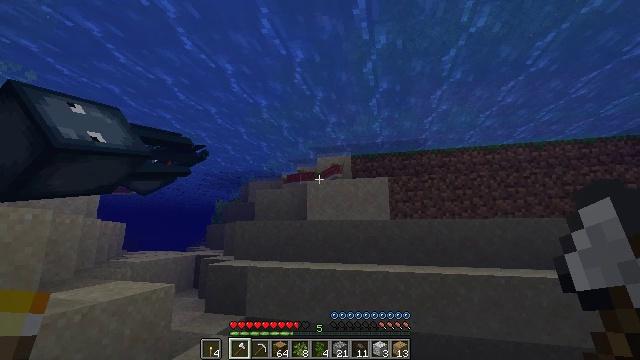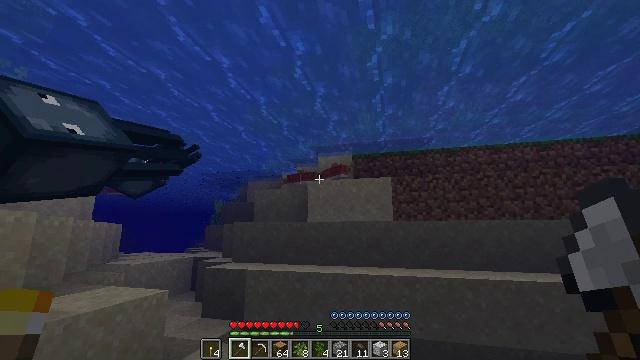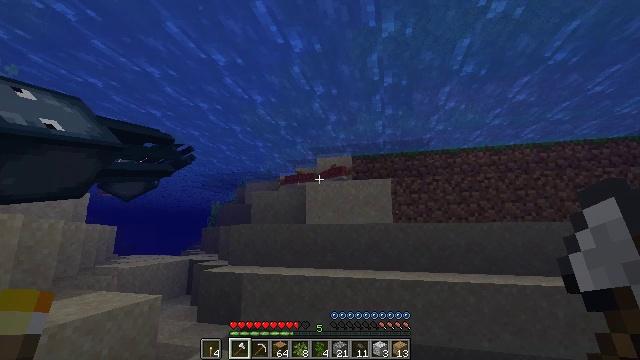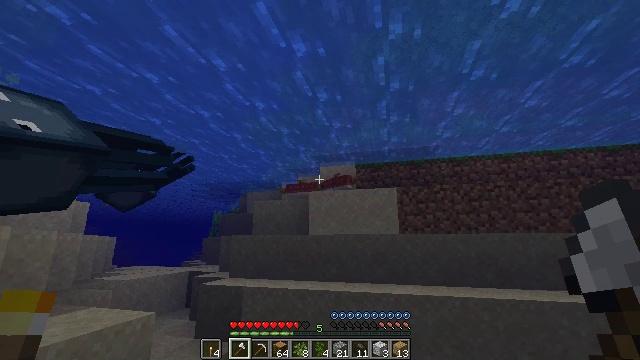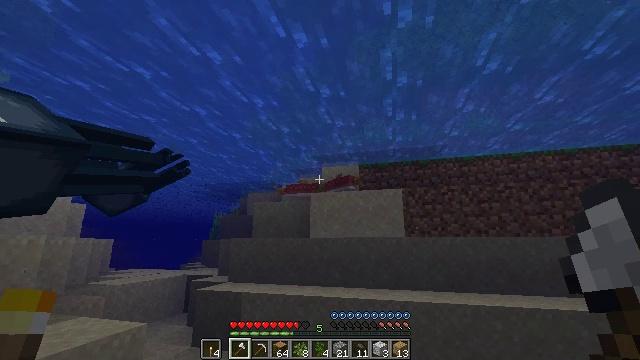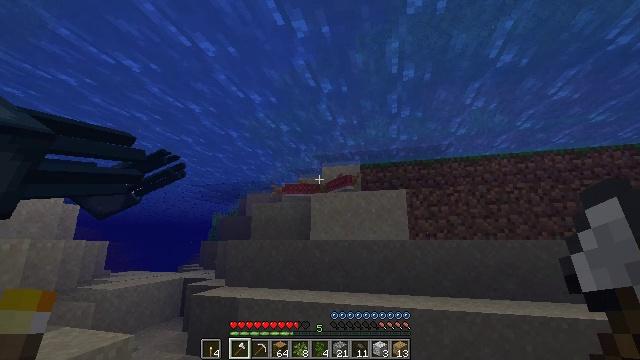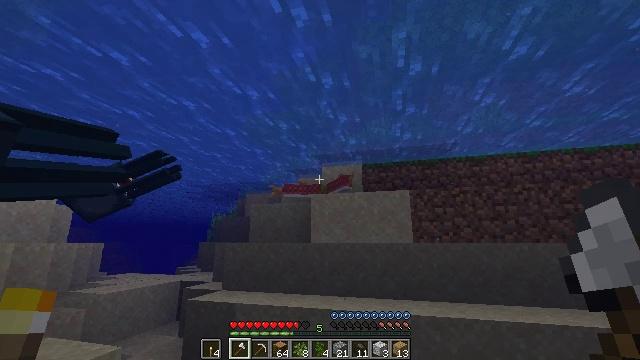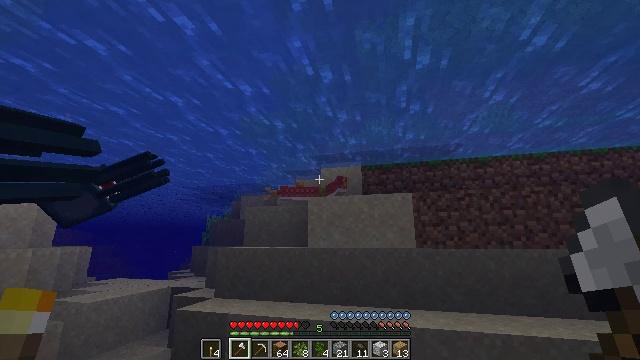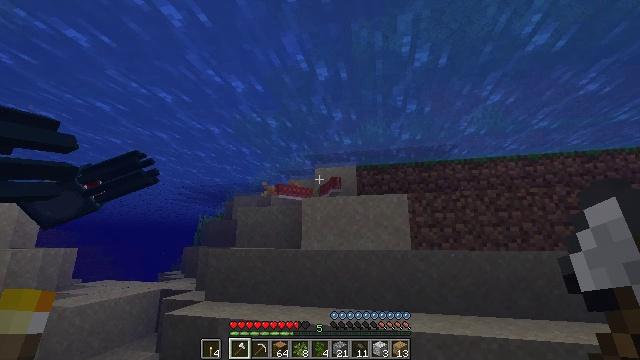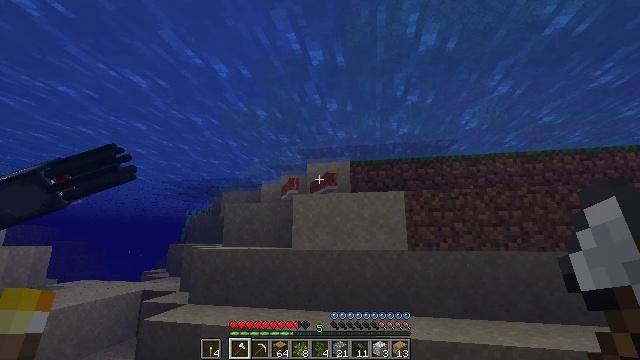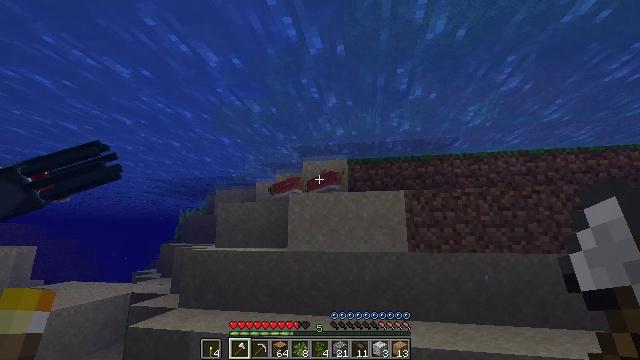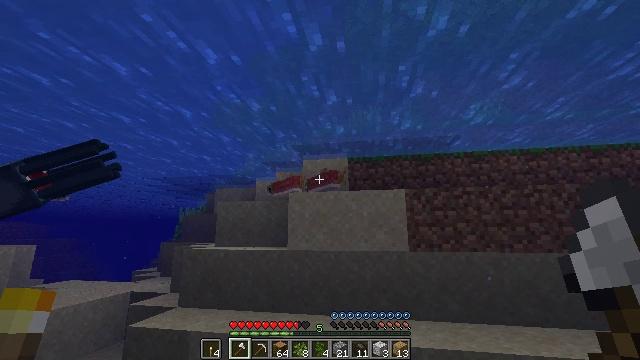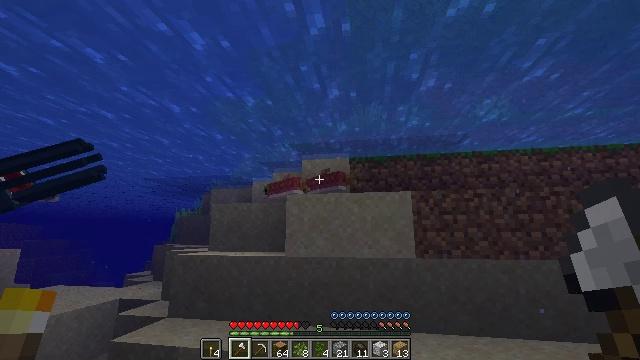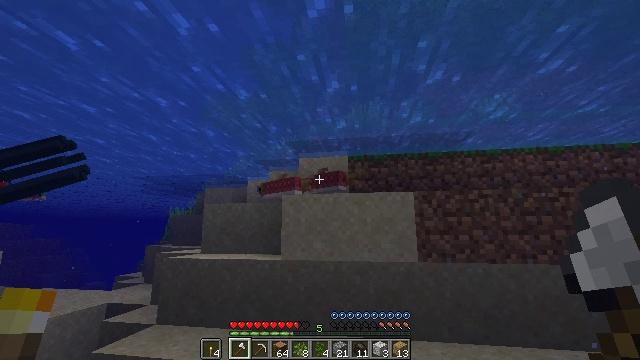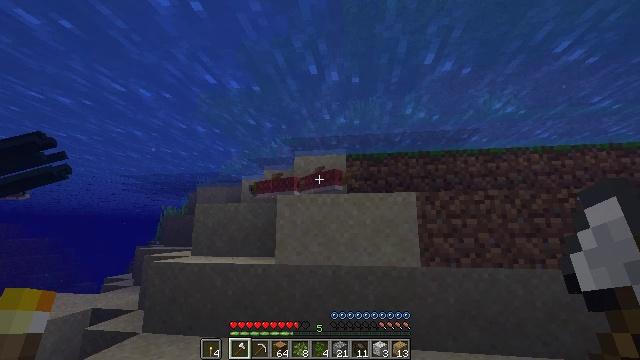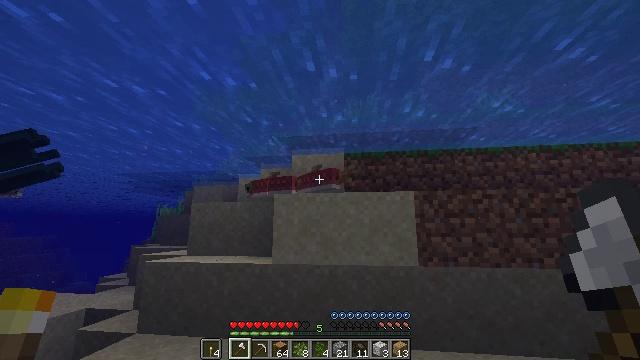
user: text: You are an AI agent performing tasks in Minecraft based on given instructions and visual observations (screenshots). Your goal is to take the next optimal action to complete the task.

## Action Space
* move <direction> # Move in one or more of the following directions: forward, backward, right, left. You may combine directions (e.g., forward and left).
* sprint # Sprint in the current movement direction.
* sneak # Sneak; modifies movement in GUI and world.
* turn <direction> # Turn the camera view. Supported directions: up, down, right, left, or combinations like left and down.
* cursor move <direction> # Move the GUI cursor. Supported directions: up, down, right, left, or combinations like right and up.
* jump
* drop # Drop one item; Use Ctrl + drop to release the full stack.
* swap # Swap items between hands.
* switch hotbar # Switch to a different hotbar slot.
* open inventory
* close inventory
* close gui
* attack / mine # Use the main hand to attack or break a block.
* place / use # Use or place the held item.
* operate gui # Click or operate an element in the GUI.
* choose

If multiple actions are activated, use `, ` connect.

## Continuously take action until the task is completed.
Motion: motion action
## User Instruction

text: Fish and kill the salmon.
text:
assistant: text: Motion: move forward, sprint
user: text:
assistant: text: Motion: move forward, sprint
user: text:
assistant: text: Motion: move forward, sprint, turn up
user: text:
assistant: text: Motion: move forward, sprint
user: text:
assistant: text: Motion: move forward, sprint
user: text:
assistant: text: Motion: move forward, sprint
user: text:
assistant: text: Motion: move forward, sprint
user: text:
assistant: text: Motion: move forward, sprint, turn right
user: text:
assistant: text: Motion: move forward, sprint, turn right and down
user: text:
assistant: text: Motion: move forward, sprint
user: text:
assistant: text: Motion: move forward, sprint
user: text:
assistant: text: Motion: move forward, sprint
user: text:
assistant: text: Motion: move forward, sprint
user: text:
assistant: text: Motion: move forward, sprint
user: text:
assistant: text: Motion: move forward, sprint
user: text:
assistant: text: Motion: move forward, sprint
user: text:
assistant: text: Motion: move forward, sprint
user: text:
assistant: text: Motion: move forward, sprint
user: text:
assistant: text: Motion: move forward, sprint
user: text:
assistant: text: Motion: move forward, sprint
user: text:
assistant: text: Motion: move forward, sprint
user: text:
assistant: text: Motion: move forward, sprint
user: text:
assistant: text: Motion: move forward, sprint
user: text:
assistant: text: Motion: move forward, sprint, attack / mine
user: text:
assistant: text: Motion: move forward, sprint, attack / mine
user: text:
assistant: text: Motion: move forward, sprint, turn down, attack / mine
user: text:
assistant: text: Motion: move forward, turn right and down
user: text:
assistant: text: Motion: turn down
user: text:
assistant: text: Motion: no_op
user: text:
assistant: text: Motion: no_op